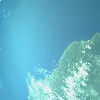
Label: water